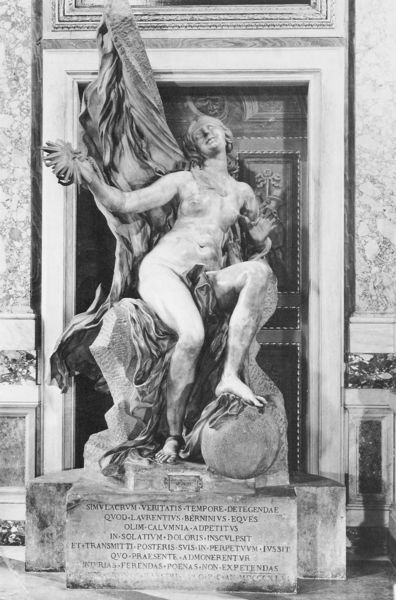
Titel: Die Wahrheit
Künstler: Giovanni Lorenzo Bernini
Institution: Rom, Galleria Borghese
Schlagwörter: akt, mann, nackt, bar, brust, frau, holz, marmor, tür, wand, kleidung, mensch, sockel, stehen, stein, erde, kirche, sonne, haare, mantel, stoff, skulptur, statue, beine, schrift, liegen, inschrift, plastik, hoch, religion, kugel, göttin, verzweiflung, museum, viereck, leonardo, staute, skultur, gemeisselt, #nackt, barock statue weiblich personifikatioin flagge